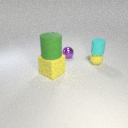
small cyan rubber cylinder above small yellow rubber sphere